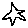
Label: star